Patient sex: F
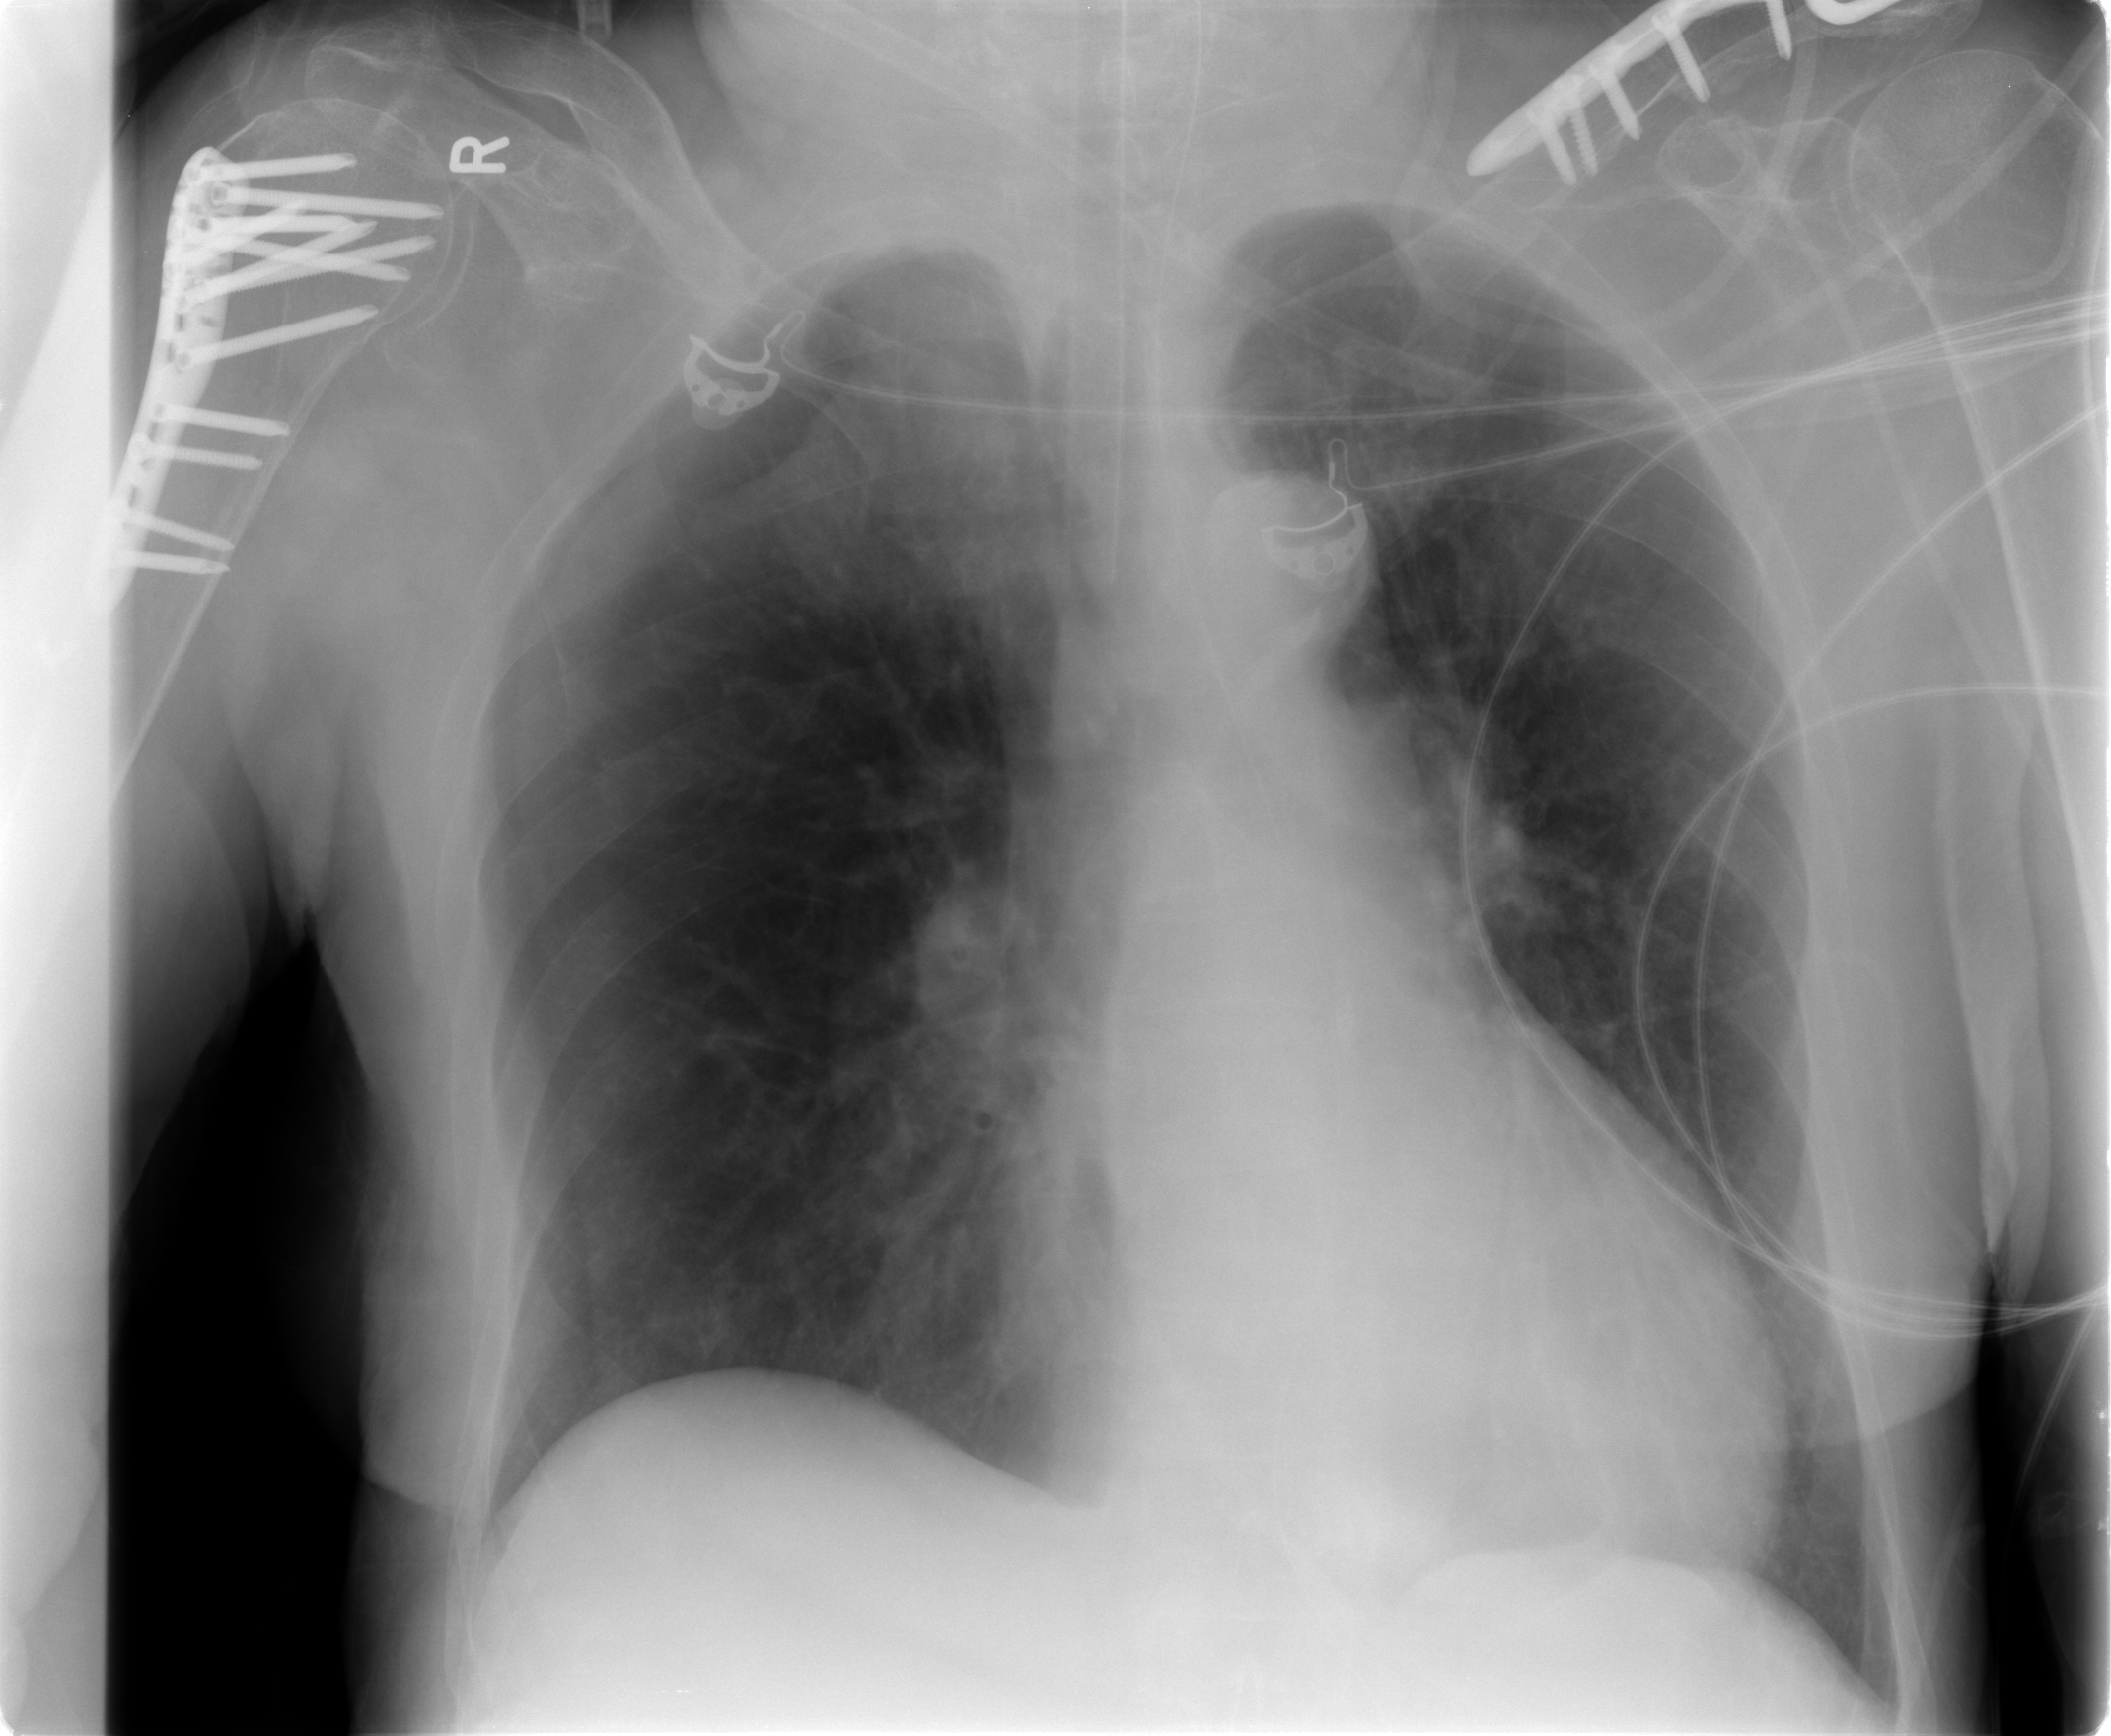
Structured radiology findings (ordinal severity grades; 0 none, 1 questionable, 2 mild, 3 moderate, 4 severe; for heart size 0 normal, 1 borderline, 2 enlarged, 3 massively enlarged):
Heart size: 2
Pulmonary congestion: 0
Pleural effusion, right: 0
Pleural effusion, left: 0
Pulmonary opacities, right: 0
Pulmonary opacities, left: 0
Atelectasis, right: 2
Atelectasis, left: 0